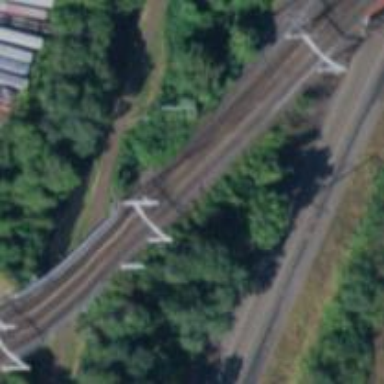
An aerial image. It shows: Railway track.